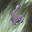
Label: 6